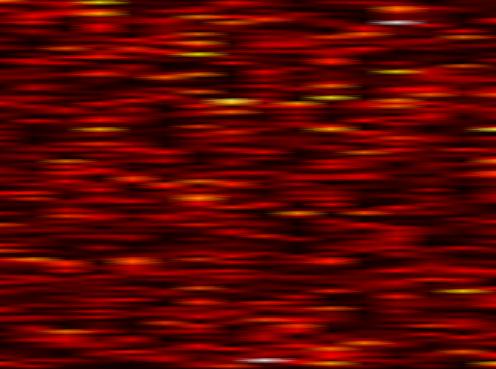
Label: UFMC